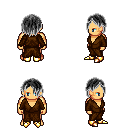
a pixel art fantasy rpg character, male body template, human, tanned skin, brown robe, gold greaves, gray bangs hairstyle, gold boots, four views (front, back, left, right), 2x2 character sprite sheet, small pixel art, hard edges, no anti-aliasing